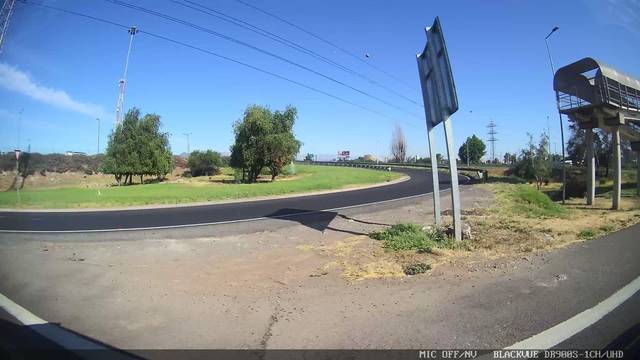
Region: Chile
Coordinates: -33.49, -70.749